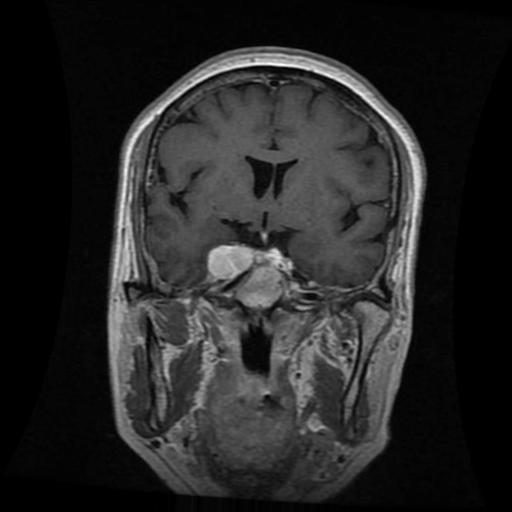
Label: meningioma